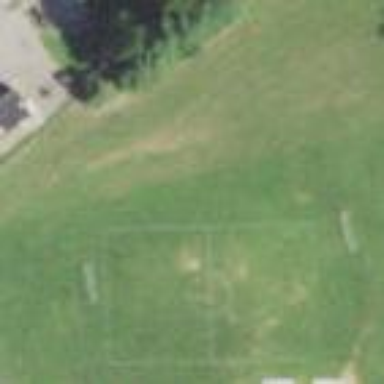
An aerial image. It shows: Recreation ground.